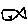
Label: fish